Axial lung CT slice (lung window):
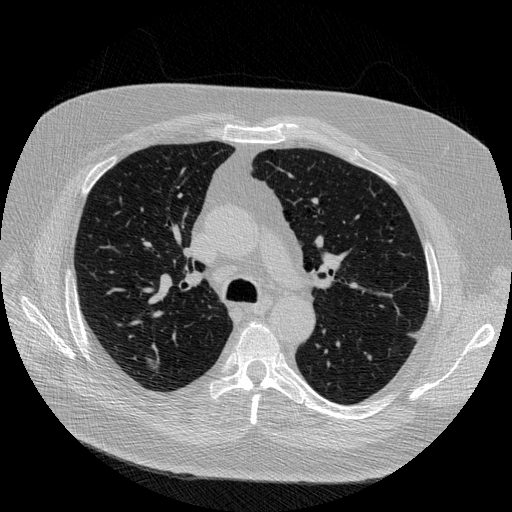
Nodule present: yes
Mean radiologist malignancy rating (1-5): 3